Chest X-ray:
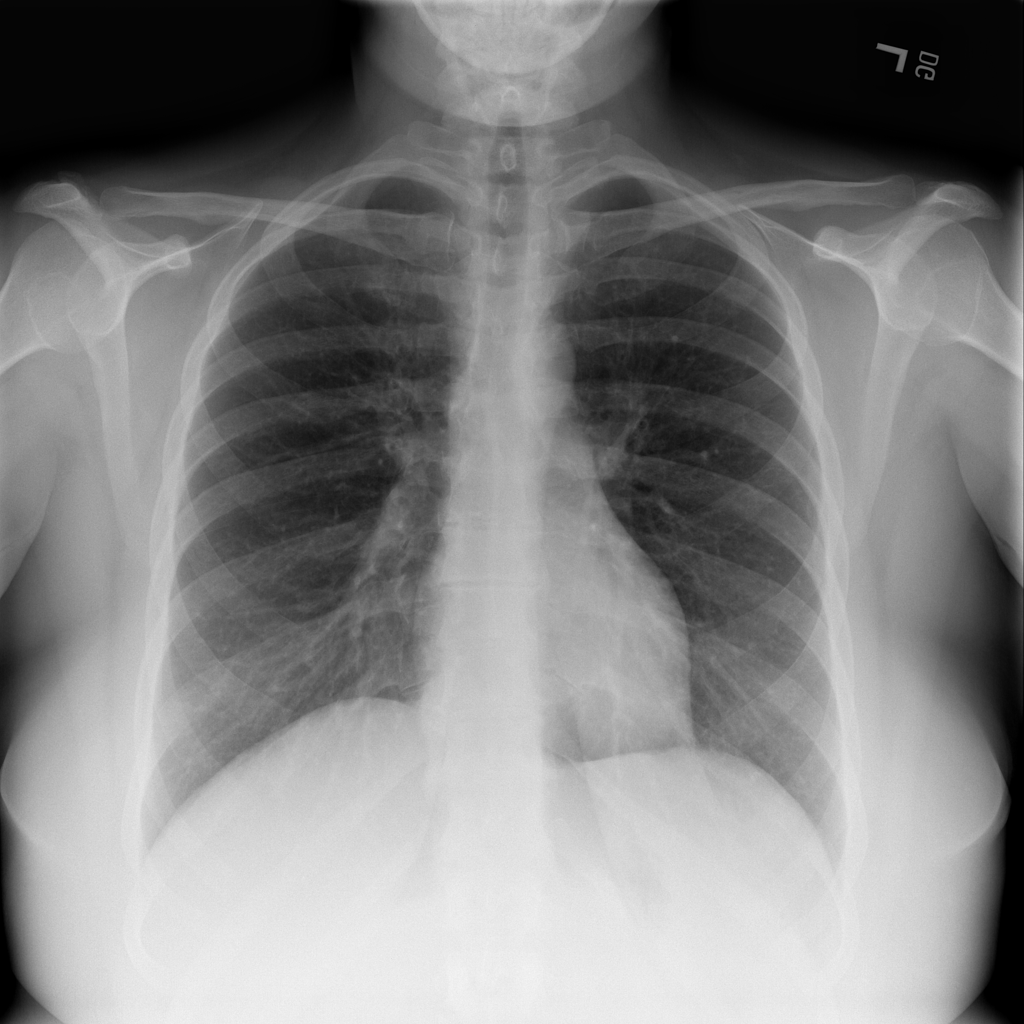
No abnormal finding: yes